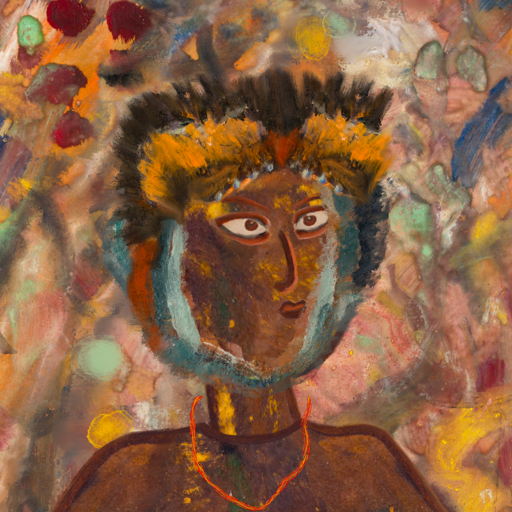
Background: Mother_And_Son_Mother, Head And Neck Side: Comrade, Face Side: Roy_Bahadur, Bust: Comrade, Hair Side: Boggyland, Head Accessory: Gypsy_Queen, Second Necklace: Gypsy_Mother_2, Necklace: Blank, Baby: Blank